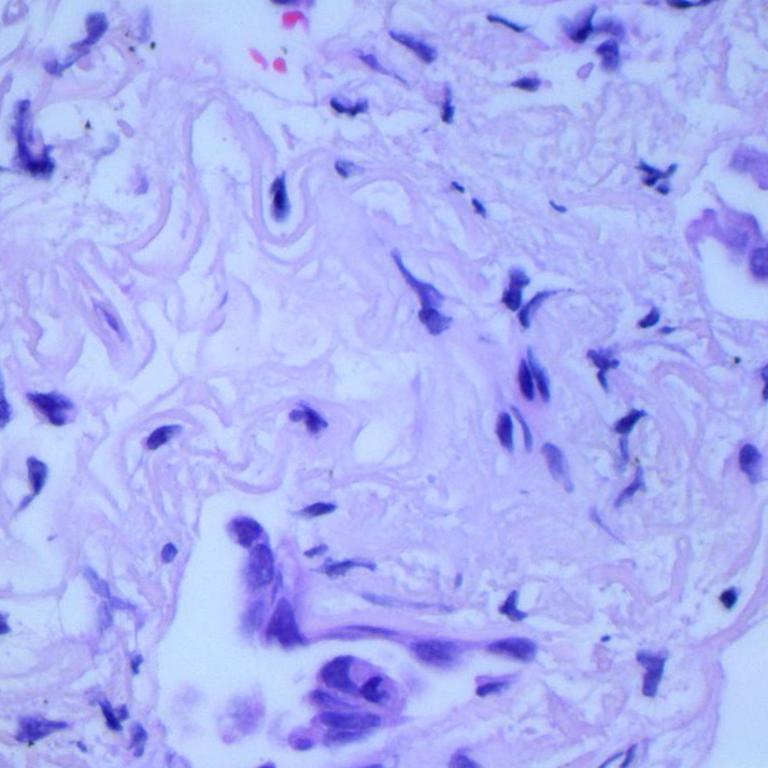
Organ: lung
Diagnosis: adenocarcinomas